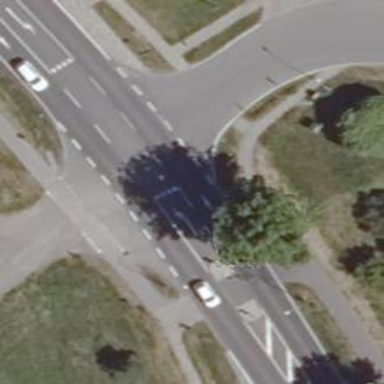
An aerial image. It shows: Asphalt road classified as primary highway.